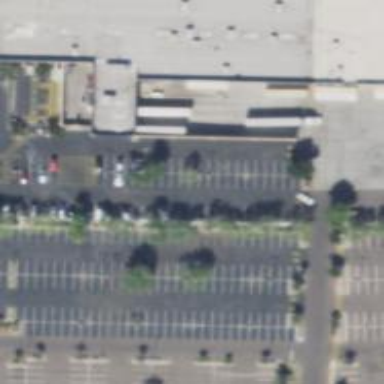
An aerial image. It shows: Parking area with asphalt surface.